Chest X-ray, AP view. Patient: 25 years old, sex M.
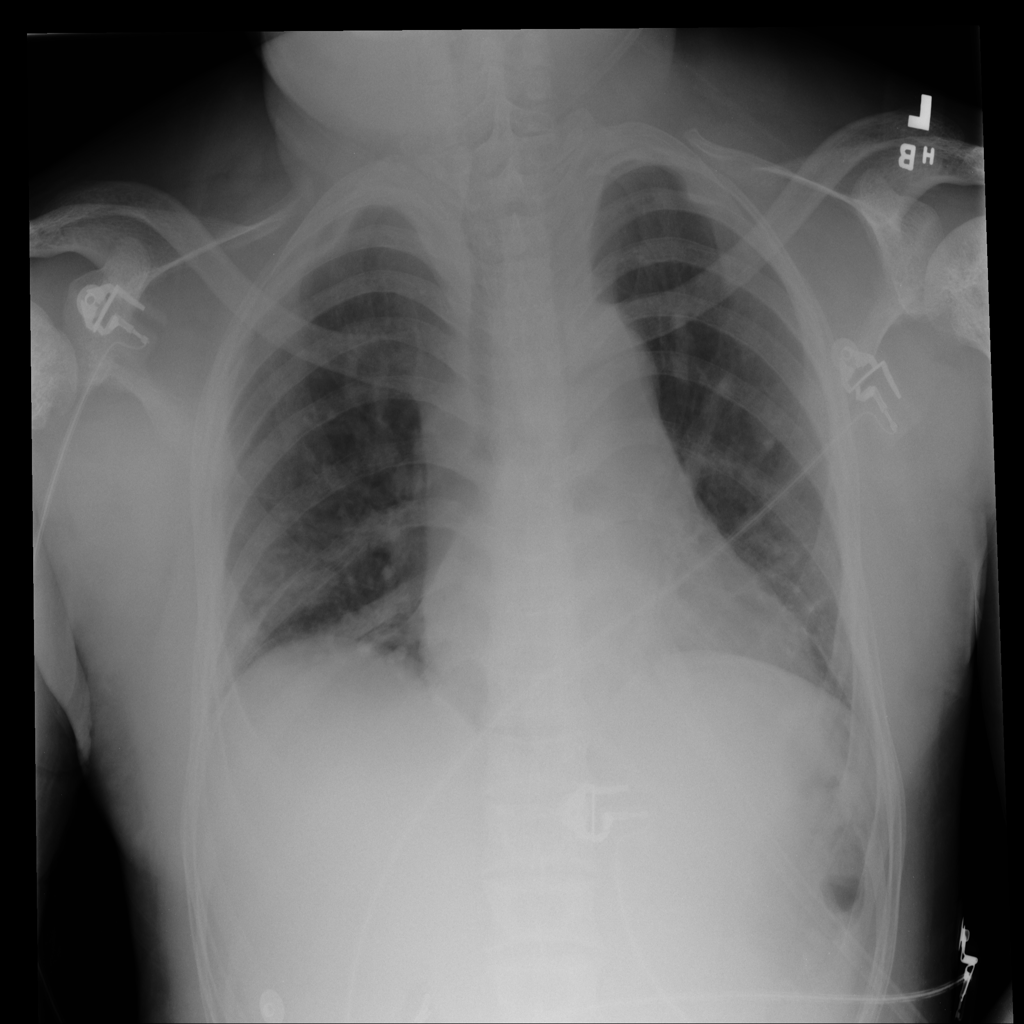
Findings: Atelectasis